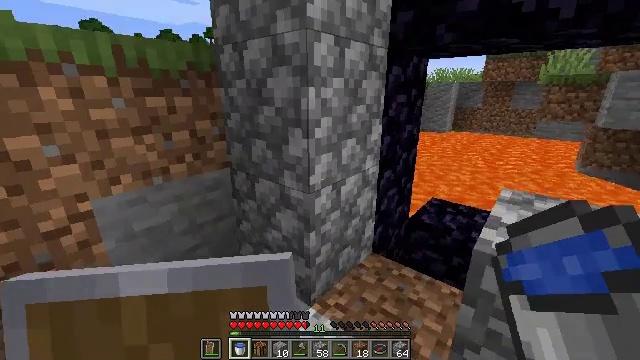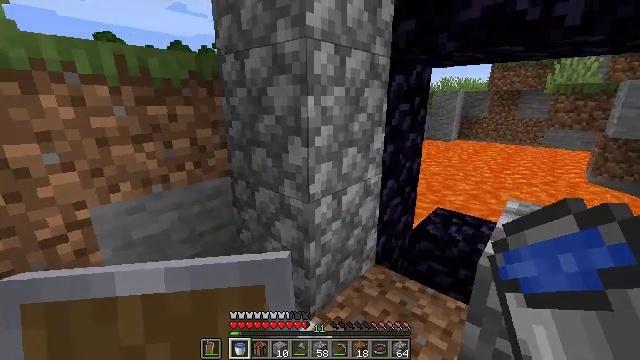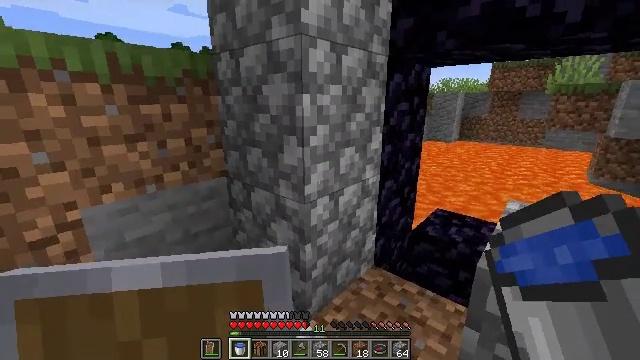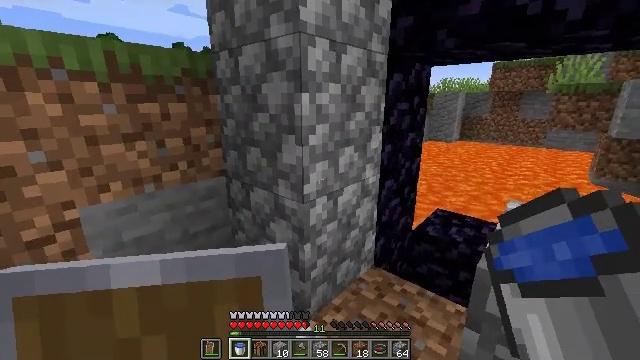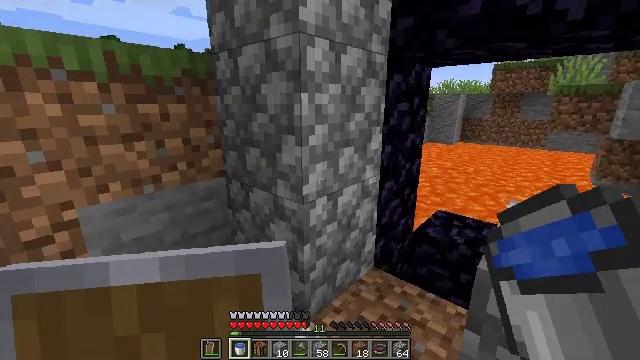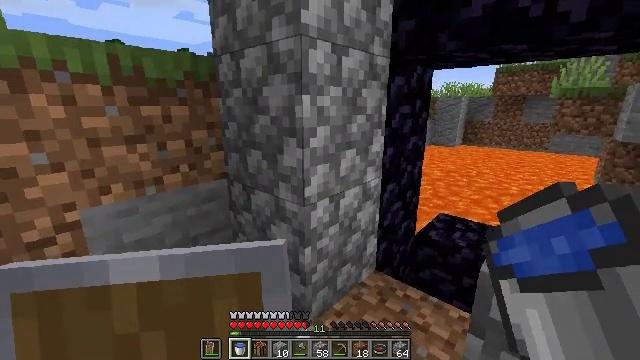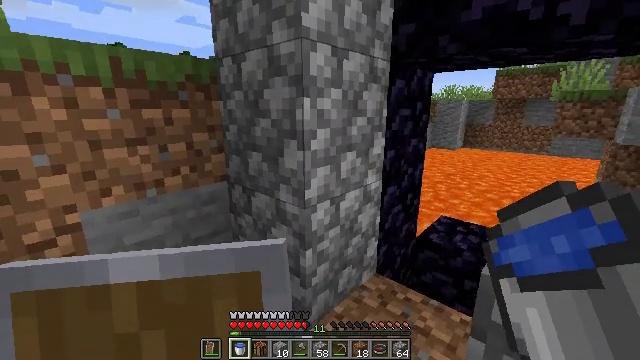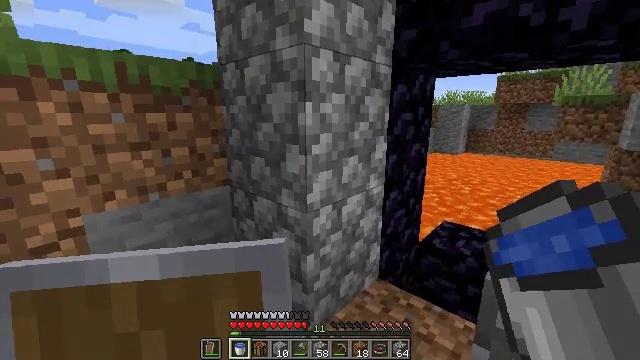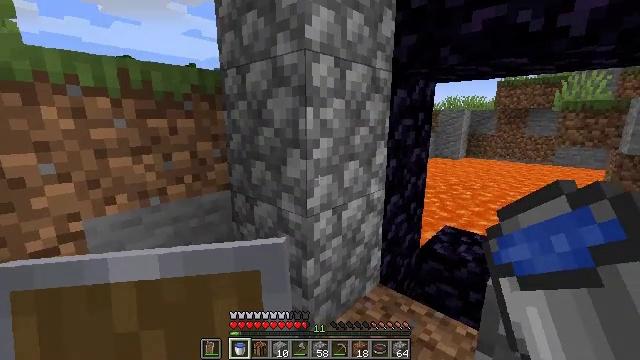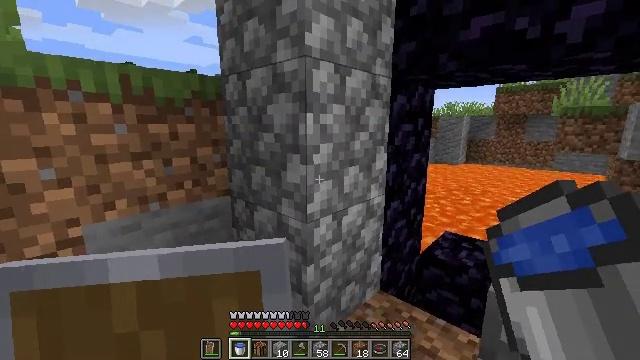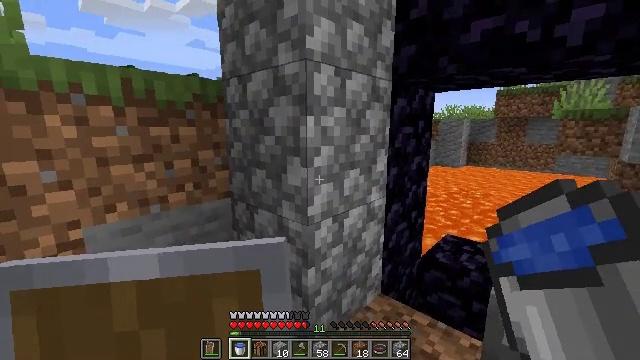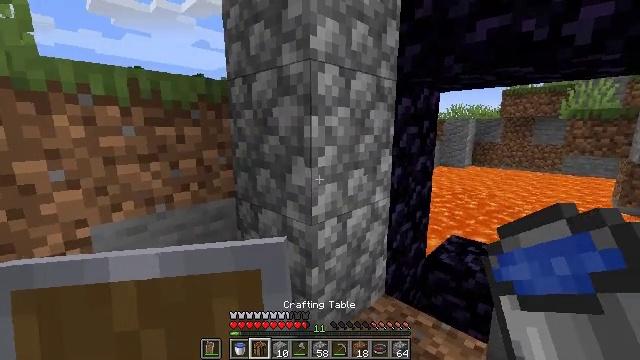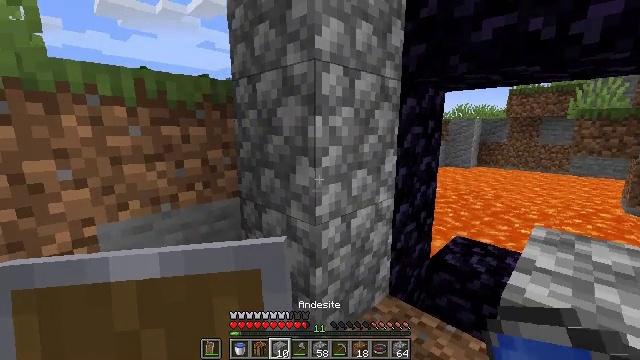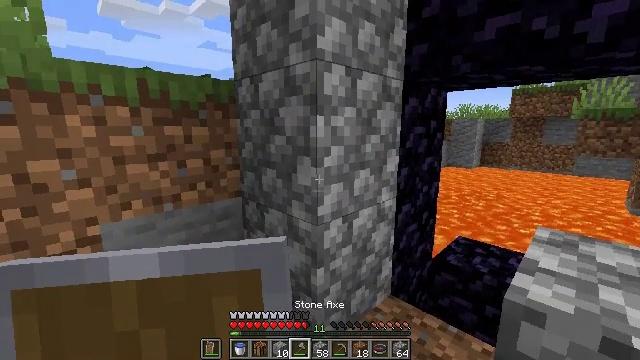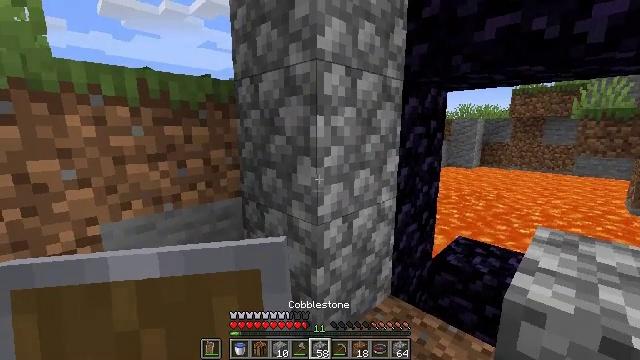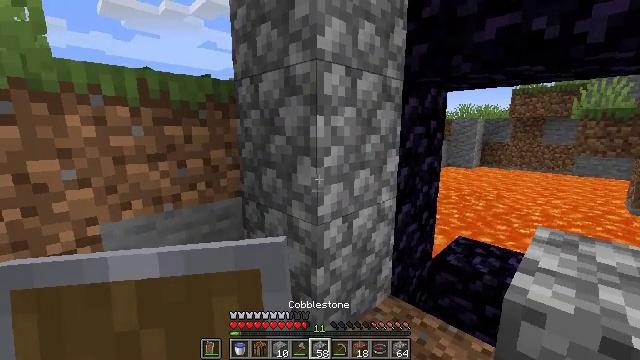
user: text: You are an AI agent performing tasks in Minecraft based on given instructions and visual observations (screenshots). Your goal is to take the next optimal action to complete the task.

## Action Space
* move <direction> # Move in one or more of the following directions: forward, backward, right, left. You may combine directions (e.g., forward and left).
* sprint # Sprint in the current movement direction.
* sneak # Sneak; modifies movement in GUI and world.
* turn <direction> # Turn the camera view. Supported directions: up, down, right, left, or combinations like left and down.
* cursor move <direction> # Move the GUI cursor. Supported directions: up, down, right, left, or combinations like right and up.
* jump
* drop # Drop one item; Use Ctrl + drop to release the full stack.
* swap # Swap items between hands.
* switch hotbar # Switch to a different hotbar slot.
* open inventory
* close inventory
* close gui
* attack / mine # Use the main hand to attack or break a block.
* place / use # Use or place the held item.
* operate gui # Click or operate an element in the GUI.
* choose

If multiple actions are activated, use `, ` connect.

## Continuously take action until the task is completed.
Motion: motion action
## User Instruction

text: Gather materials such as cobblestone.
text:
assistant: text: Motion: turn left and up
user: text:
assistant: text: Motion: no_op
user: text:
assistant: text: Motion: no_op
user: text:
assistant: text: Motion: no_op
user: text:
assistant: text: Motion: no_op
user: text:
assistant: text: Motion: no_op
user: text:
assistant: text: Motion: turn up
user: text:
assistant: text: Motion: turn up
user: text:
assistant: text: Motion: turn up
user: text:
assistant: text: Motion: no_op
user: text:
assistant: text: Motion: no_op
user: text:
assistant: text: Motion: no_op
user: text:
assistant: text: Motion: no_op
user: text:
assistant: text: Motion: no_op
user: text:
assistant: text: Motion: no_op
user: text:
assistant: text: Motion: no_op
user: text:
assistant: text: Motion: no_op
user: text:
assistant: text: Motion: no_op
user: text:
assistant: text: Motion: no_op
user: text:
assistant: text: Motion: no_op
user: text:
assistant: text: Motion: no_op
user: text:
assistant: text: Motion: no_op
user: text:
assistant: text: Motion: no_op
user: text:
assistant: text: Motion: no_op
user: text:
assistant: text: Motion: no_op
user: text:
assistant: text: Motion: no_op
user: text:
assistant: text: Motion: no_op
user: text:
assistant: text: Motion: no_op
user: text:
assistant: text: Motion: no_op
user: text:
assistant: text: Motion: no_op